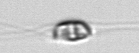
Label: Chaetoceros_danicus